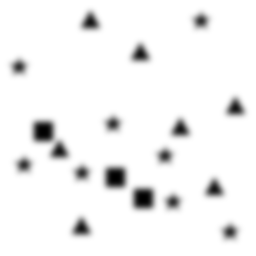
Squares: 3
Triangles: 7
Stars: 8
Total shapes: 18